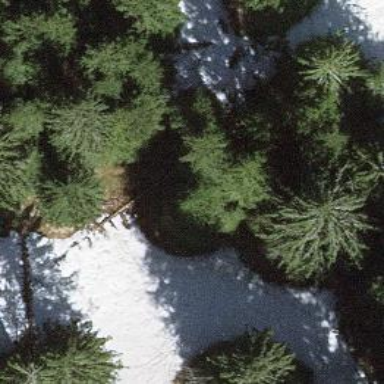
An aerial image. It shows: Single tag "natural: tree."